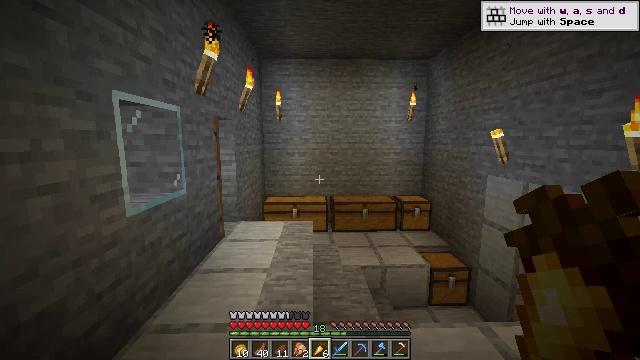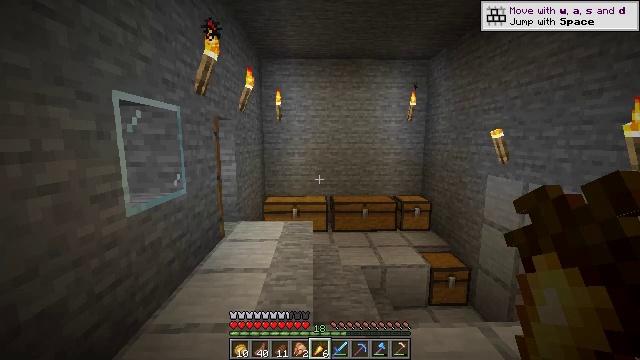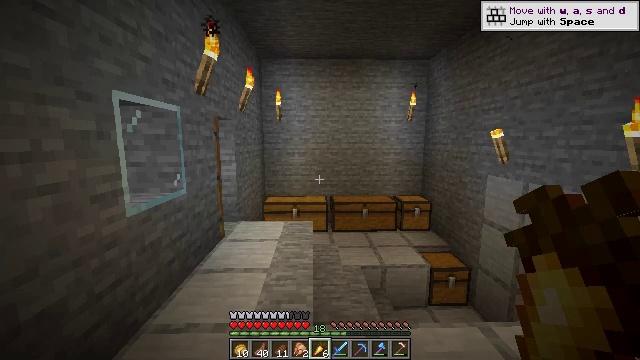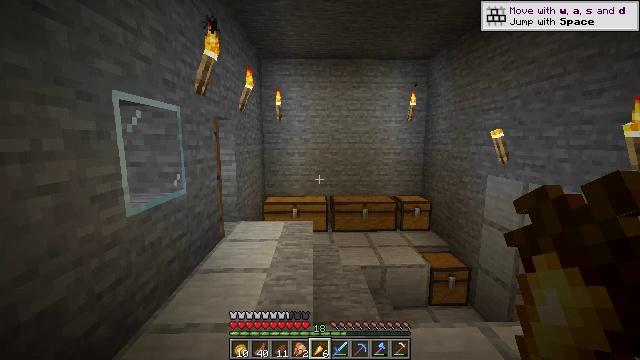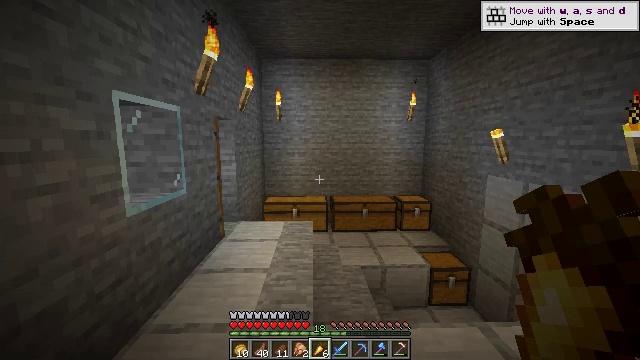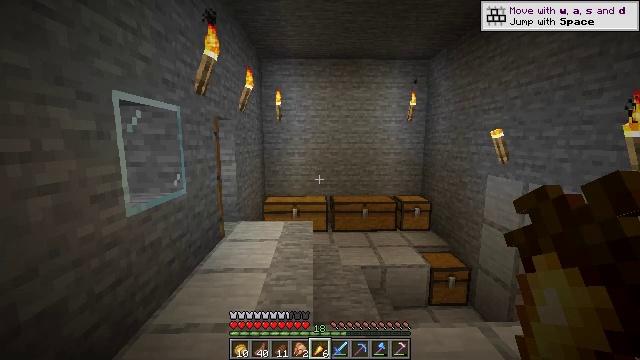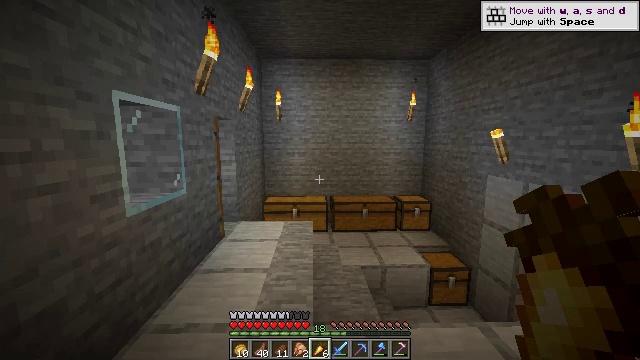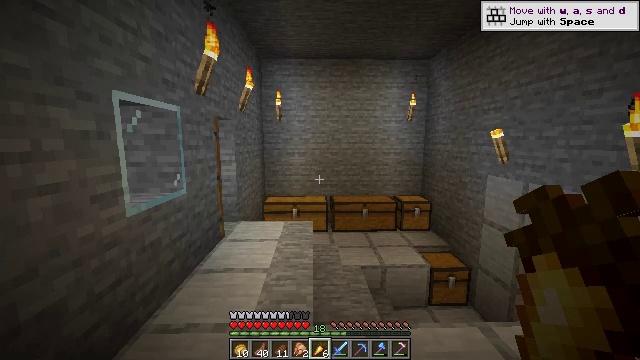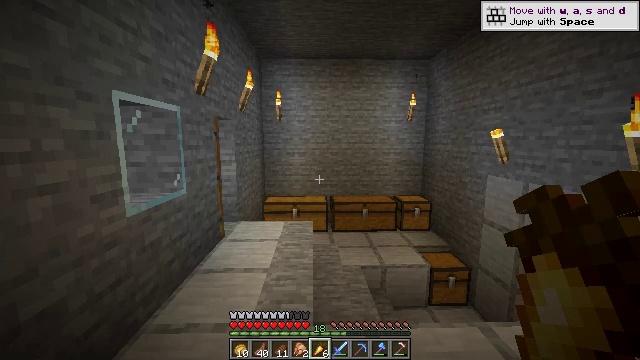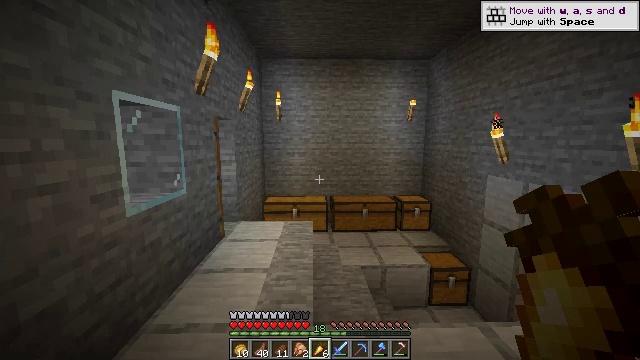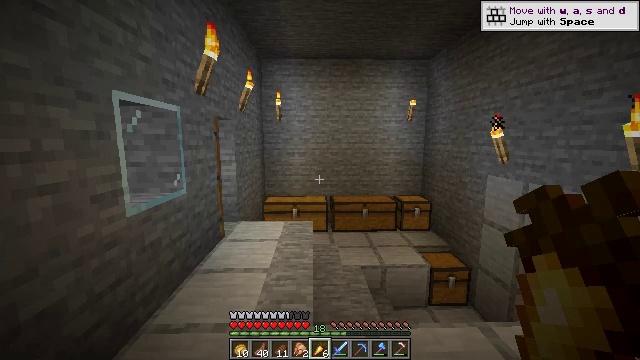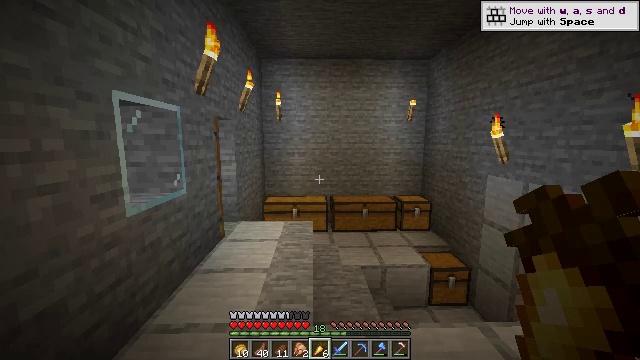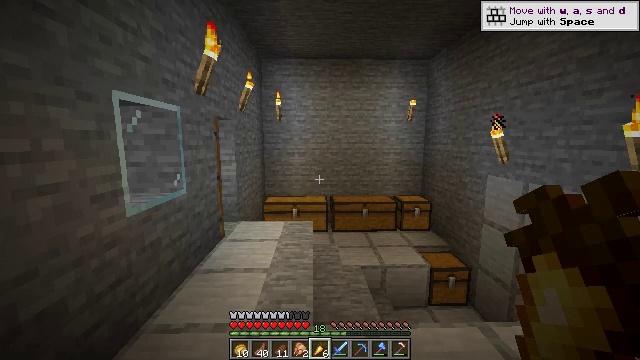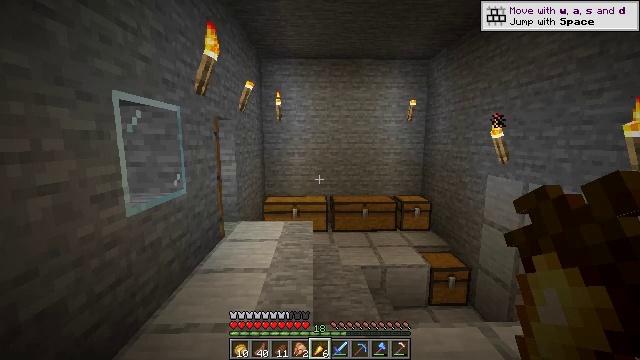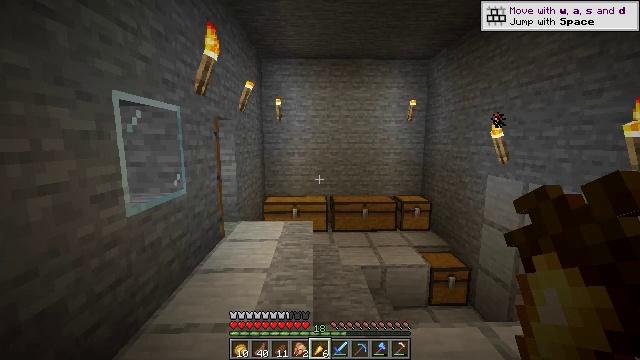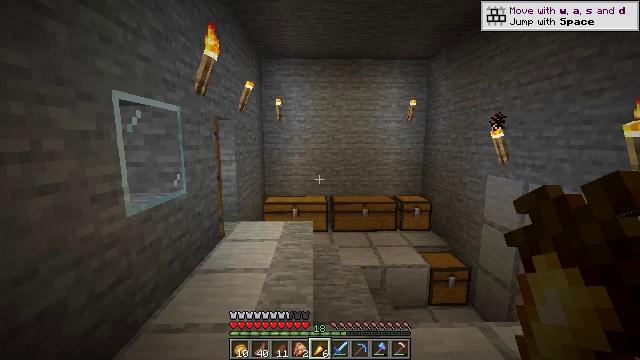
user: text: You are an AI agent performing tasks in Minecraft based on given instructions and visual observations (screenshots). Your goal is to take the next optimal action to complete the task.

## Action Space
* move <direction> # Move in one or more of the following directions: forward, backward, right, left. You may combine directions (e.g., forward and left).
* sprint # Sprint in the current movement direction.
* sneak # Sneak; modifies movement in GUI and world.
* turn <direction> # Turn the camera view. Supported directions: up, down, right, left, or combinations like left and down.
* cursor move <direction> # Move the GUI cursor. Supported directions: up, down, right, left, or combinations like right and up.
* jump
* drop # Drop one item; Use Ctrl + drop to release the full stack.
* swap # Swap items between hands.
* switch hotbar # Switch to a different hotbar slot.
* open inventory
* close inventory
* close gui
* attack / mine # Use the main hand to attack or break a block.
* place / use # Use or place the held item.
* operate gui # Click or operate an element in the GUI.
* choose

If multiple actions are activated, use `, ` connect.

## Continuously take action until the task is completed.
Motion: motion action
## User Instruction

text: Craft a tripwire hook with iron ingot, a stick, and a wooden plank.
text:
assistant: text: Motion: no_op
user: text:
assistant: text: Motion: no_op
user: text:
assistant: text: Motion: no_op
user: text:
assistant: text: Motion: no_op
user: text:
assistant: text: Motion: no_op
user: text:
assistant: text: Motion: no_op
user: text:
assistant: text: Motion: no_op
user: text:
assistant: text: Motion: no_op
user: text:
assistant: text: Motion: no_op
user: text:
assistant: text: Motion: no_op
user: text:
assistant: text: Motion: no_op
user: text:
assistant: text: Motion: no_op
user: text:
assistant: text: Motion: no_op
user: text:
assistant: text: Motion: no_op
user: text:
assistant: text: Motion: no_op
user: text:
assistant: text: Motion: no_op
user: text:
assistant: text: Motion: no_op
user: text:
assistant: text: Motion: no_op
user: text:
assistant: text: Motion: no_op
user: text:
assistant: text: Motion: no_op
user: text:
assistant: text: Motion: no_op
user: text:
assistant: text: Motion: no_op
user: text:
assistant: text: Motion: no_op
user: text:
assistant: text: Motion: no_op
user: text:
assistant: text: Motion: no_op
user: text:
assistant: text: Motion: no_op
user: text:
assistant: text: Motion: no_op
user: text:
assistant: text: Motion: no_op
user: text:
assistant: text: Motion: no_op
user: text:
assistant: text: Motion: no_op